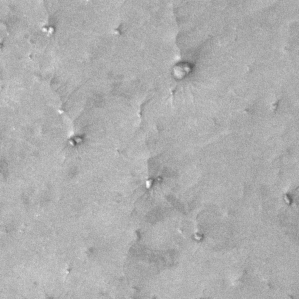
Label: frost